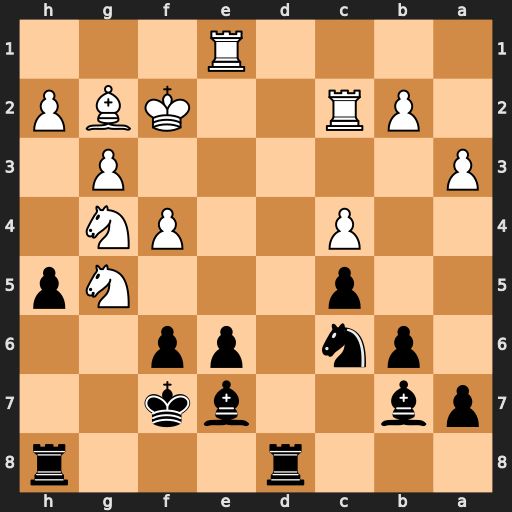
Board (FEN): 3r3r/pb2bk2/1pn1pp2/2p3Np/2P2PN1/P5P1/1PR2KBP/4R3
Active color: b
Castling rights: -
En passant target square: -
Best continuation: fxg5 Bxc6 hxg4